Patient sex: M
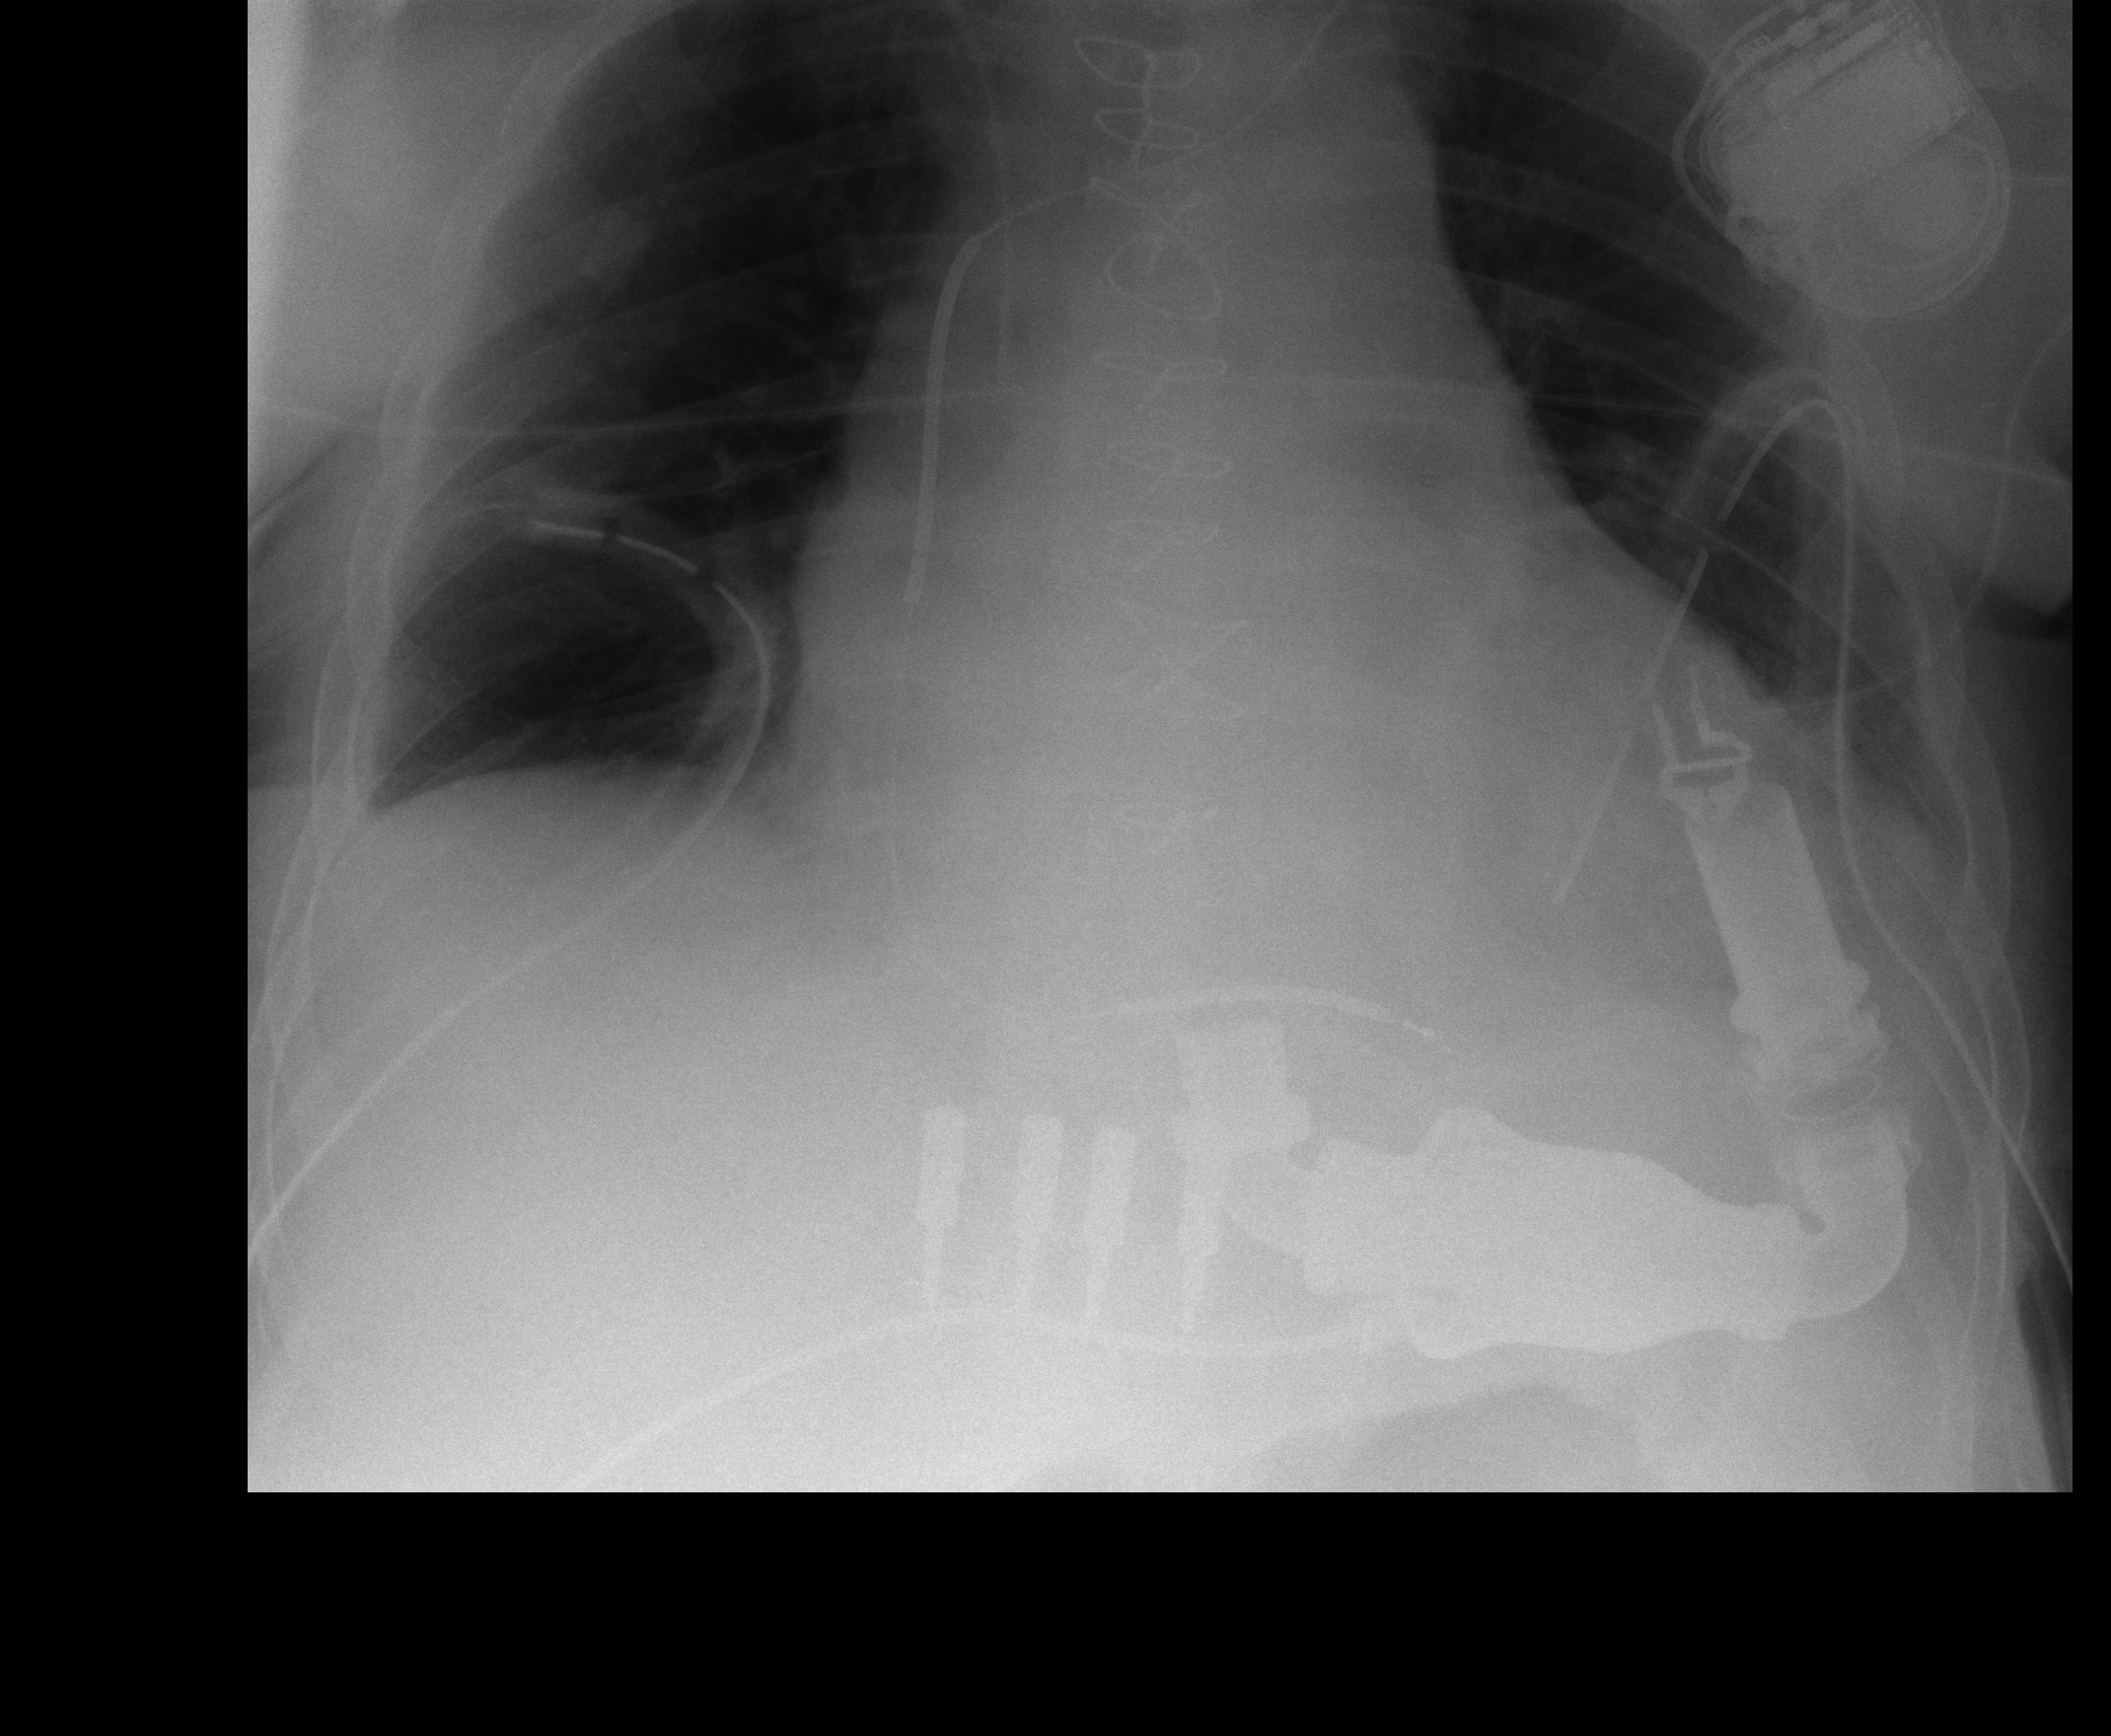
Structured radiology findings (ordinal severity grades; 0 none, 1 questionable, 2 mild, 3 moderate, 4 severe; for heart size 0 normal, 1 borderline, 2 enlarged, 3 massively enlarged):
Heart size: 2
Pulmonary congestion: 0
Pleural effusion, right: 0
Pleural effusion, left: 1
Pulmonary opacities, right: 0
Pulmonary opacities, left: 0
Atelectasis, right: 2
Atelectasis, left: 2